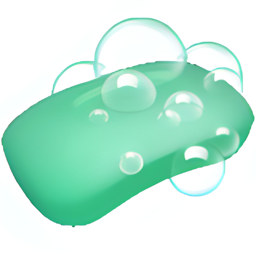
Name: bar of soap
Emoji: 🧼
Group: Objects
Sub-group: household